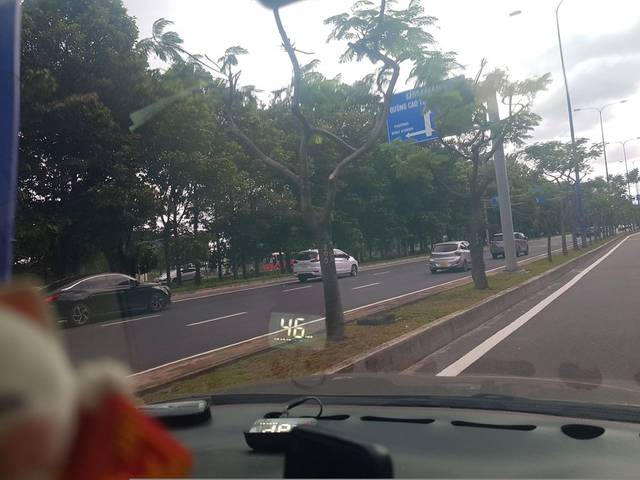
Region: Vietnam
Coordinates: 10.775, 106.726